Question: I am trying to authenticate a user on Facebook using the Facebook C# SDK on Windows Phone 8. To do so I am following the code here: <URL>
But the problem I am facing is that, whenever I input my username and password into the dialog that opens to authenticate the user, I just get the following page:

After this, my program does not redirect to the Landing page which is a separate view. The other solutions I have seen that suggest hiding the WebView are not applicable since the authentication is abstracted into a single LoginAsync function call.
Any suggestions on what to do?
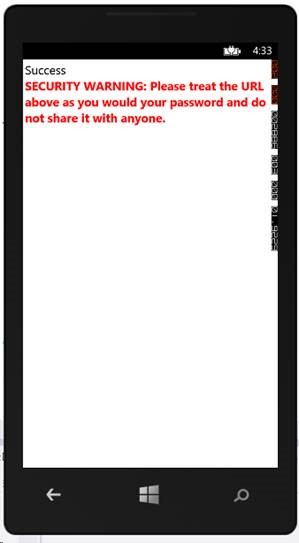
Answer: It would seem that FB has made some changes to its redirection script, when it detects a Windows Phone webbrowser control.
What the C# SDK does, is generate the login page as "<URL>..." which displays the mobile version of the FB login page.
This previously has no issue, but recently, when FB does the redirection, it also strips the parameter "display=page" from the URL. What happens then is that when a successful FB login is made, the "login_success.html" page is opened without this parameter. Without the "display=page" parameter passed in, it defaults to "display=touch". This URL unfortunately, does not append the token string in the URL, hence the page shown in the very first thread is displayed.
The solution to this is, instead of using the below code to generate the login URL, ammend it to
original:
'''
Browser.Navigate(_fb.GetLoginUrl(parameters));
'''
ammended:
'''
var URI = _fb.GetLoginUrl(parameters).toString().replace("www.facebook.com","m.facebook.com");
Browser.Navigate(new Uri(URI));
'''